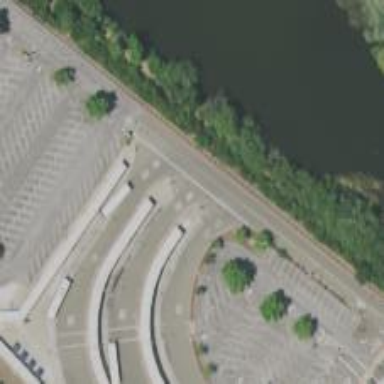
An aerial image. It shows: Busway road.